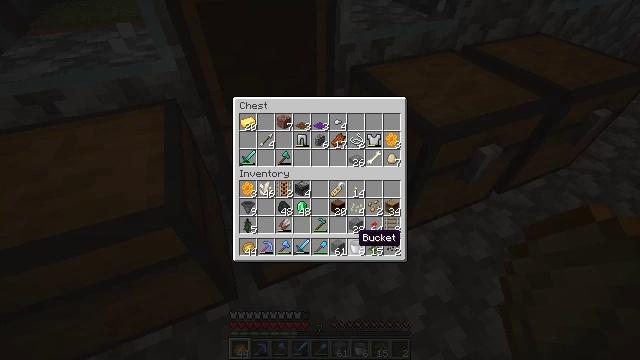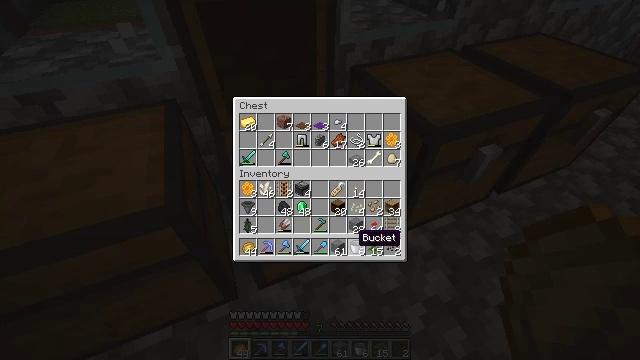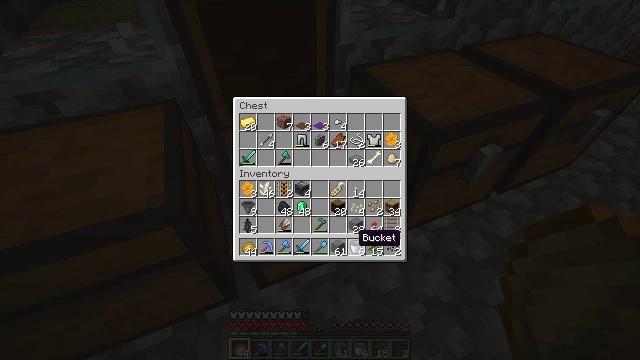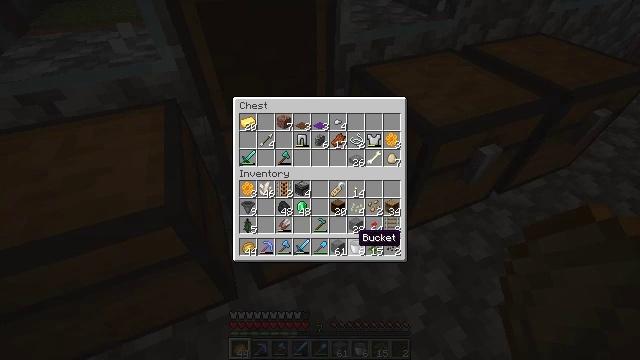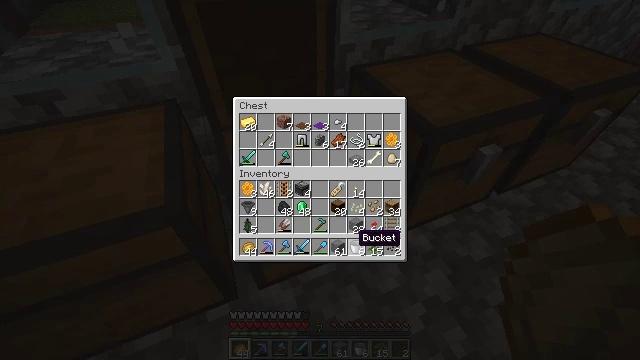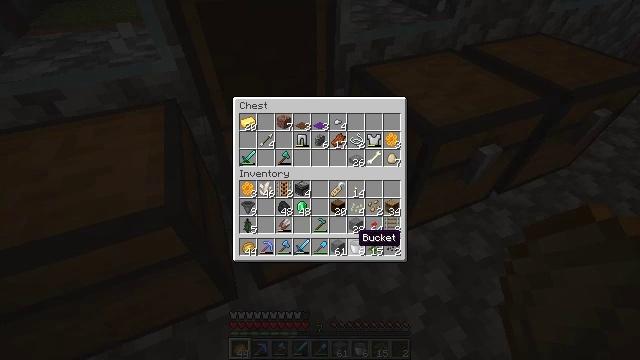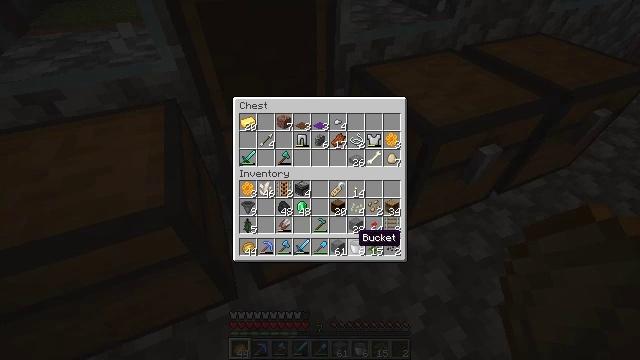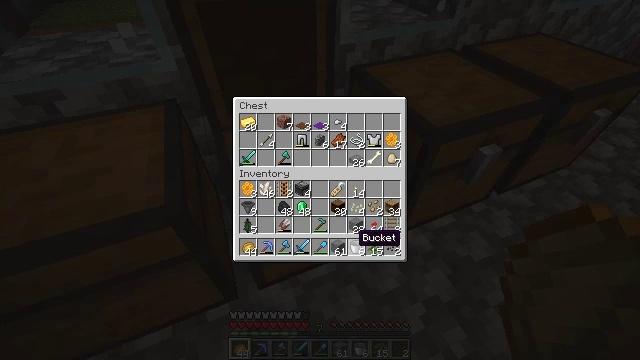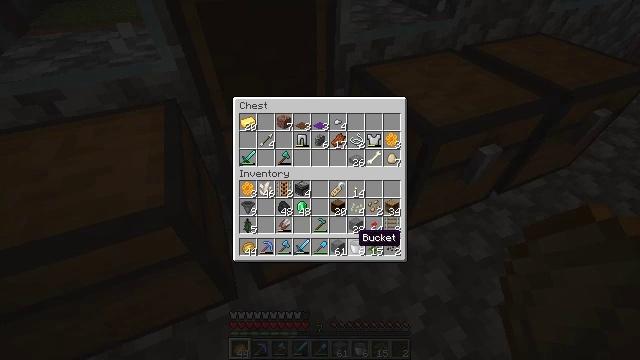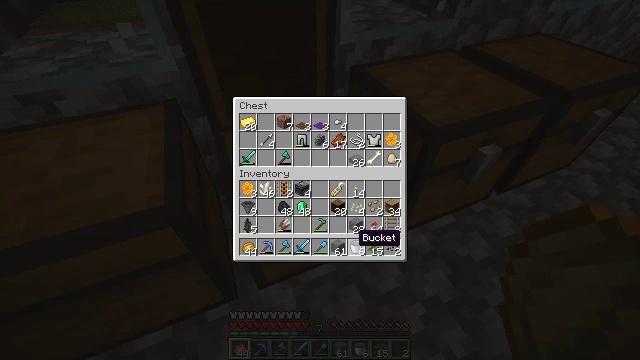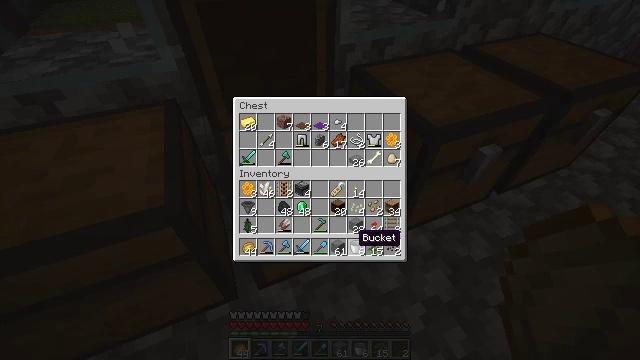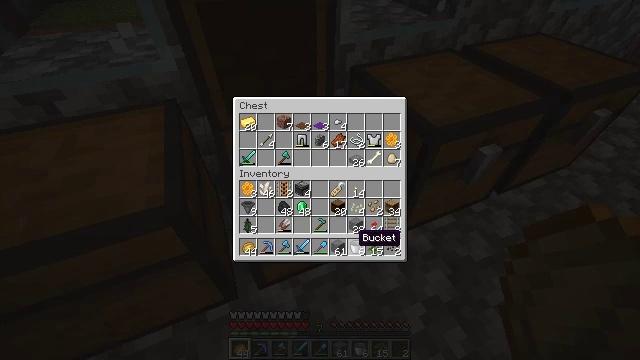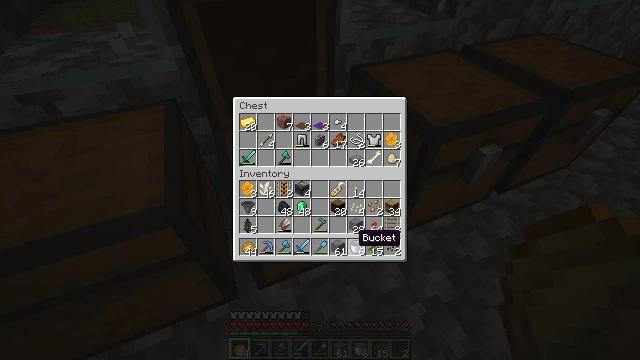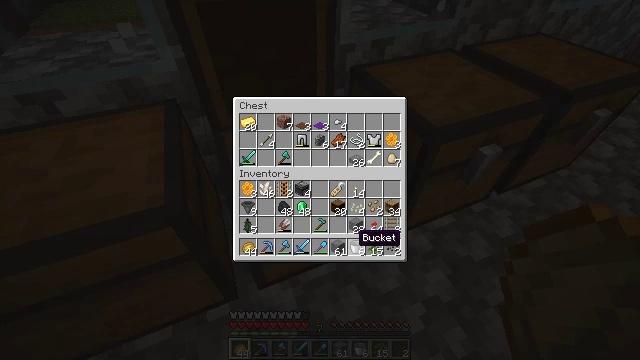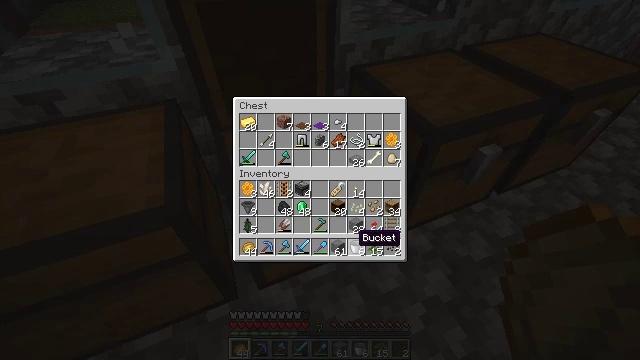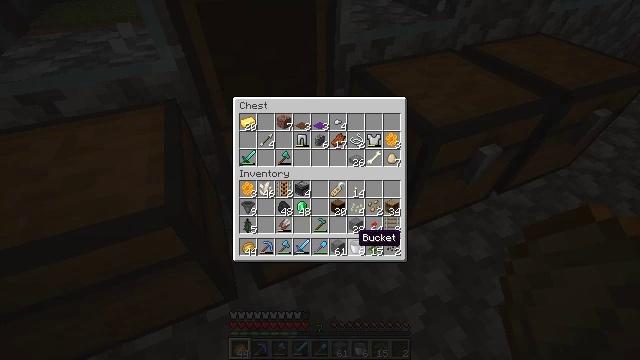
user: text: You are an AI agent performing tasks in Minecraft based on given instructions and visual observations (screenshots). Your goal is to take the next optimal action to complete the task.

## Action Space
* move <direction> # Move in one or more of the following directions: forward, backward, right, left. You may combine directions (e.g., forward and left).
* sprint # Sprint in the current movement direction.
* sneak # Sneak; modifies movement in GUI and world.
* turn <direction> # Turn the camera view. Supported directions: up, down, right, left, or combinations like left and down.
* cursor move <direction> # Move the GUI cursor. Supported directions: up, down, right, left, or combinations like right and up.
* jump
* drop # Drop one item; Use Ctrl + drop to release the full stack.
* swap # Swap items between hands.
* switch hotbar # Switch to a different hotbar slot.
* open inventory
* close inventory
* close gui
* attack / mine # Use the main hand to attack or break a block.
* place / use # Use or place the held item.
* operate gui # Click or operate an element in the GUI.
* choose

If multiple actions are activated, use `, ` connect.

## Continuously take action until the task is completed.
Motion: motion action
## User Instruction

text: Recover the brewing stand by mining it.
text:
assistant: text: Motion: no_op
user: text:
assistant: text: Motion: no_op
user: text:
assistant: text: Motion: no_op
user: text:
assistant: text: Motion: no_op
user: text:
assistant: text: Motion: no_op
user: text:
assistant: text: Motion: no_op
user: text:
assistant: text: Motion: no_op
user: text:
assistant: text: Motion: no_op
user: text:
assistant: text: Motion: no_op
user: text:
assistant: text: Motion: no_op
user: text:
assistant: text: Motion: no_op
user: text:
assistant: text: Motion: no_op
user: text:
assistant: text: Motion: no_op
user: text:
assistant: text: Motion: no_op
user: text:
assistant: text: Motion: no_op
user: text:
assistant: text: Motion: no_op
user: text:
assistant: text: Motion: no_op
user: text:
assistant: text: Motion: no_op
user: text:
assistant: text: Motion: no_op
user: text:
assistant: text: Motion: no_op
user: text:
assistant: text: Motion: no_op
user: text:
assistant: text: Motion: no_op
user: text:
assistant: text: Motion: no_op
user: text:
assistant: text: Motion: no_op
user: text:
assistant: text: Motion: no_op
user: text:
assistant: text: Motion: no_op
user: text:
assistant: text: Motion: no_op
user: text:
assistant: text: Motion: no_op
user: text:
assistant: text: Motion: no_op
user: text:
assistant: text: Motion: no_op